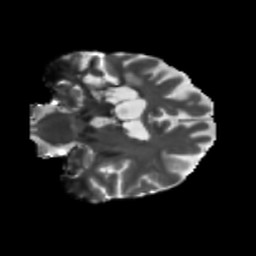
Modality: T2w
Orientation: coronal
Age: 68
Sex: female
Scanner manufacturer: siemens
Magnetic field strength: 3 T
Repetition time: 5.25 s
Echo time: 0.08 s